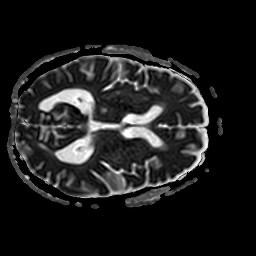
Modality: ADC
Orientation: axial
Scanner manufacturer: philips
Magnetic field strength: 3 T
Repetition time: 4.363 s
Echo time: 0.05944 s